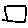
Label: square